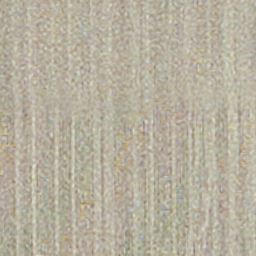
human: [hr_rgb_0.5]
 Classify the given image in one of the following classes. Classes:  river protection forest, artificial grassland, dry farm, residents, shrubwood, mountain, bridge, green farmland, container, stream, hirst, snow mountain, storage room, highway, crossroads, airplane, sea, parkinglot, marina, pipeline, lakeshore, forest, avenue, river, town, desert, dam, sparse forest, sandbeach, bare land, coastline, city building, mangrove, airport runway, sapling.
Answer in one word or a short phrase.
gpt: dry farm